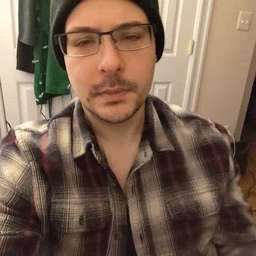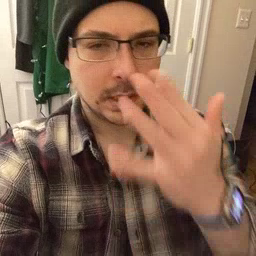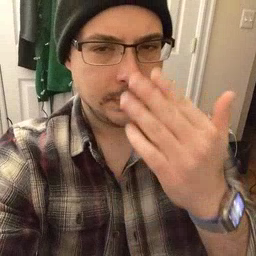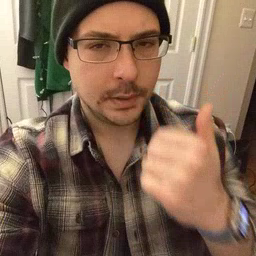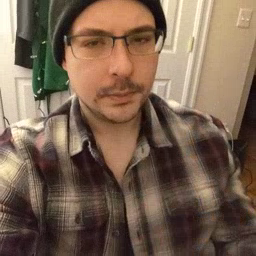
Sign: sleepy